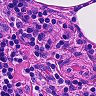
Metastatic tissue present: no